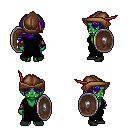
a pixel art fantasy rpg character, female body template, orc, green skin, gray robe, teal pants, blue princess hairstyle, leather cap, leather bracers, black shoes, shield, four views (front, back, left, right), 2x2 character sprite sheet, small pixel art, hard edges, no anti-aliasing